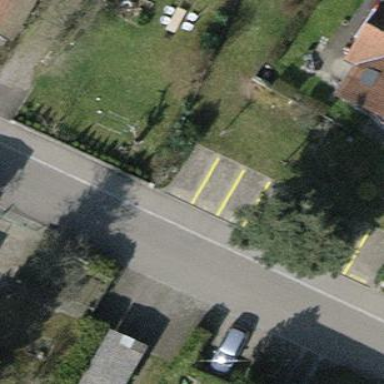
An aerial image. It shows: Parking available on the street side.